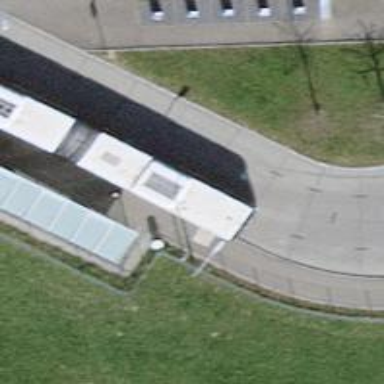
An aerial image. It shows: Bus stop with designated stop position for public transport.